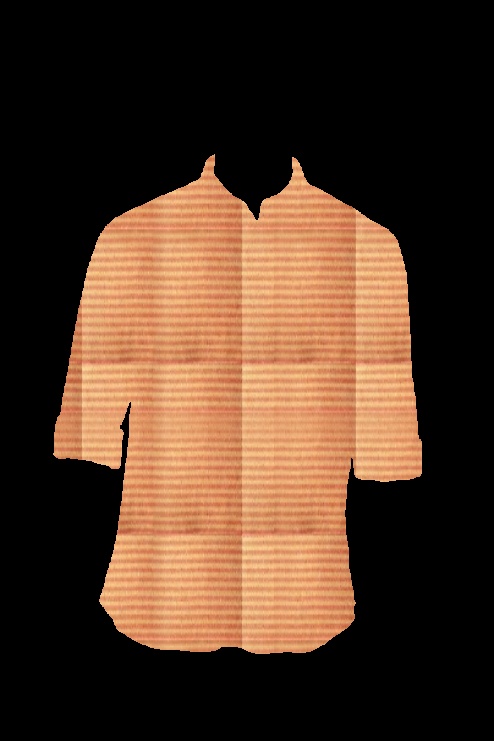
tan silk tee